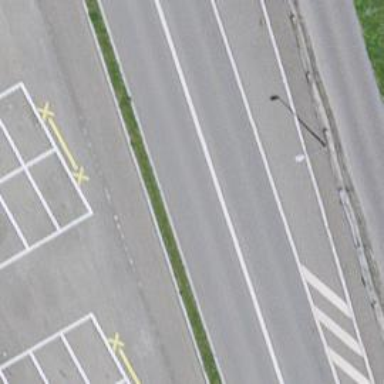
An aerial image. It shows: Parking aisle designated as service road.